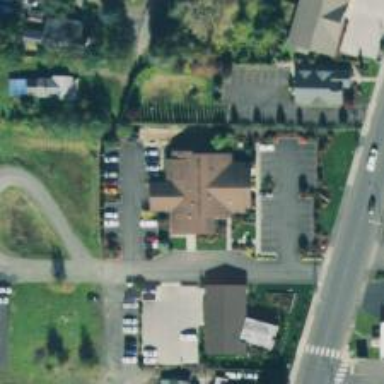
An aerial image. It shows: Veterinary facility.